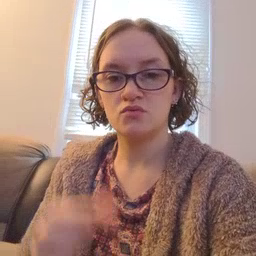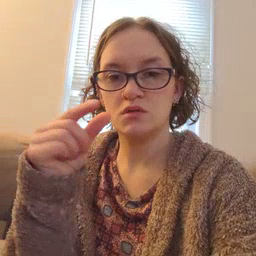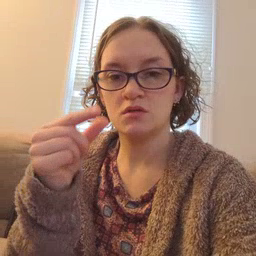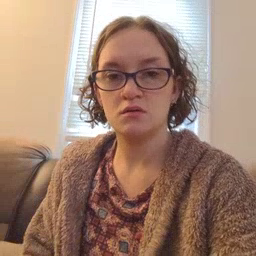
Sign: green